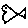
Label: fish